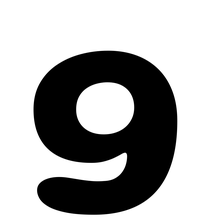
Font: Gluten_SemiBold